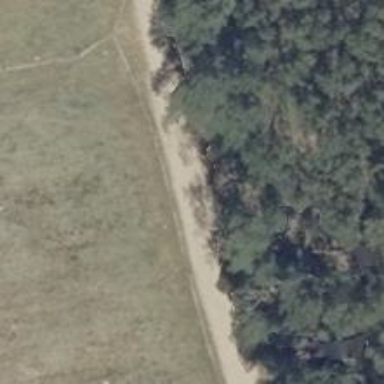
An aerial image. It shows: Sandy track with grade4 tracktype.